Interaction volume radius: 5 \u00c5
Interaction volume height: 30 \u00c5
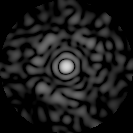
Disorder parameter: 0.8381